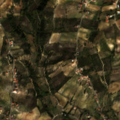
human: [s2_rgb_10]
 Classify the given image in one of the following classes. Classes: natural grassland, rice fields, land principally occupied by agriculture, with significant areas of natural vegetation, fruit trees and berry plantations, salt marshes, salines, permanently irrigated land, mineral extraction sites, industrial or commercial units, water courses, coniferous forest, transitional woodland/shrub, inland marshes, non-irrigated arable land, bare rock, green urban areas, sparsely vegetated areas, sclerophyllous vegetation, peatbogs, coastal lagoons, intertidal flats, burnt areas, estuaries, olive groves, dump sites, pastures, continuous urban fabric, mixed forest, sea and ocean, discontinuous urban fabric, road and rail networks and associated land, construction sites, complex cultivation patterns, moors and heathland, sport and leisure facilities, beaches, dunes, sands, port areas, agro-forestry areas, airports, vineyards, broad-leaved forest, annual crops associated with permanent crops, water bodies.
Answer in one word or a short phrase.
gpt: discontinuous urban fabric, olive groves, annual crops associated with permanent crops, land principally occupied by agriculture, with significant areas of natural vegetation